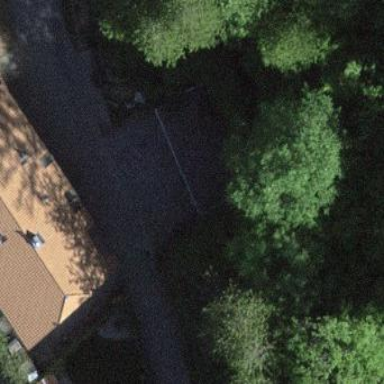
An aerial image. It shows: Garage building.